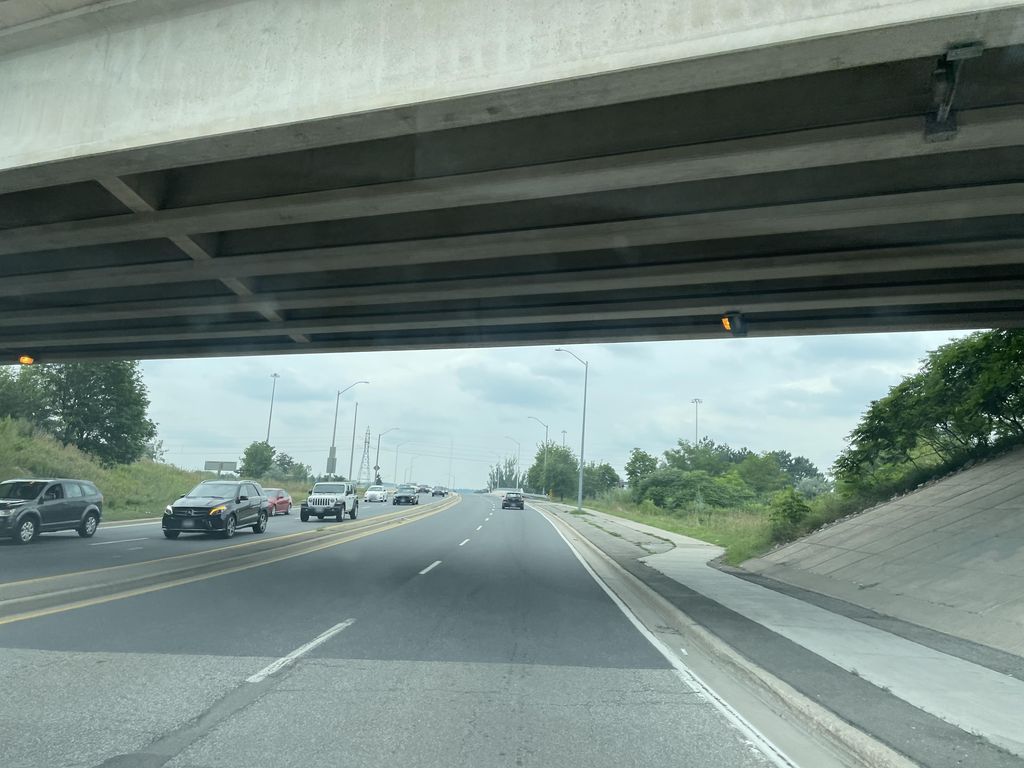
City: hamilton